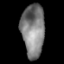
Tissue: lung
Cell type: Epithelial cells
Senescence score: 0.2
Nuclear area (px): 1190
Mean DAPI intensity: 126.673